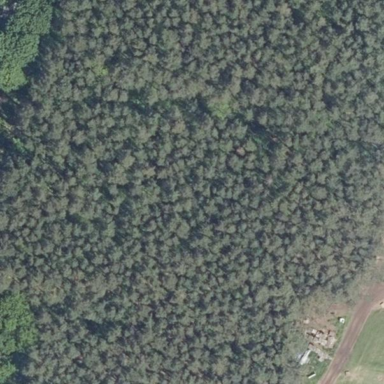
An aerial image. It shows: Forest with mix of leaf types.